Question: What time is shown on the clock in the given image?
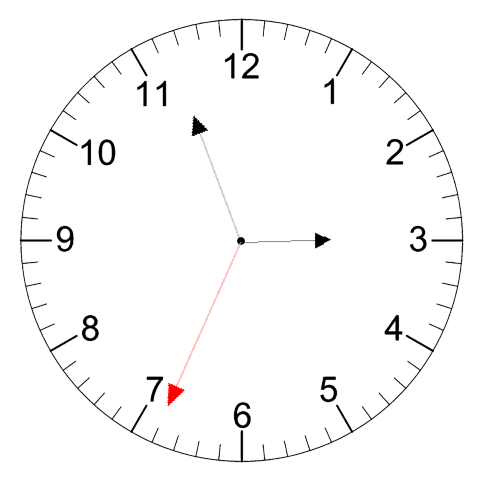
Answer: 02:56:34